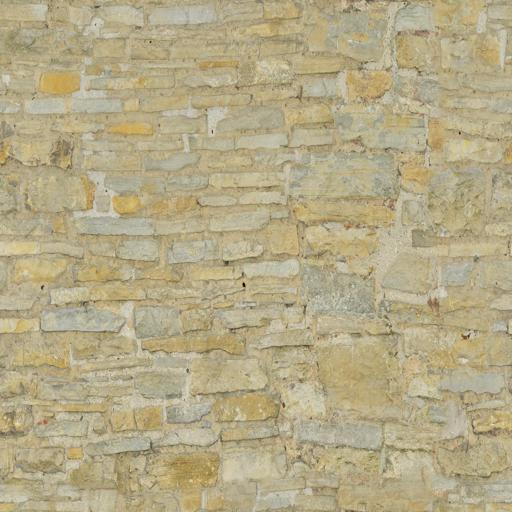
Tags: beige bricks medival sandstone